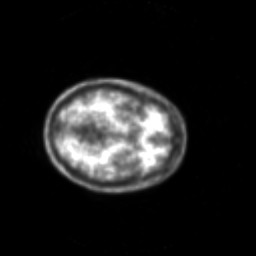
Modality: PET
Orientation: axial
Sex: female
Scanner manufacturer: siemens